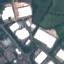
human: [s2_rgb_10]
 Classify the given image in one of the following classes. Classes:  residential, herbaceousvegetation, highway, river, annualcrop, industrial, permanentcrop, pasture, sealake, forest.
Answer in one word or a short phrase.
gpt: Industrial